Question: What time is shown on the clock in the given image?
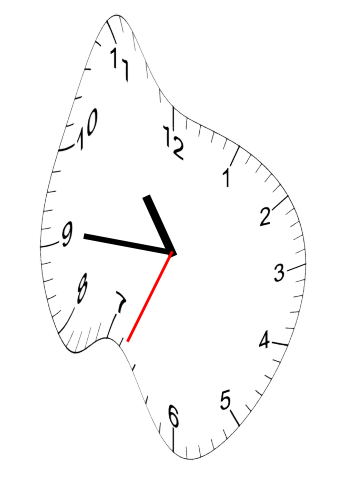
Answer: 10:45:34